Question: I have a CD list with entries that are not in any specific sort order:
'''
<?xml version="1.0" encoding="UTF-8"?>
<catalog>
<cd>
<title>Empire Burlesque</title>
<artist>Bob Dylan</artist>
<country>USA</country>
<company>Columbia</company>
<price>10.90</price>
<year>1985</year>
</cd>
<cd>
<title>Hide your heart</title>
<artist>Bonnie Tyler</artist>
<country>UK</country>
<company>CBS Records</company>
<price>9.90</price>
<year>1988</year>
</cd>
<cd>
<title>Greatest Hits</title>
<artist>Dolly Parton</artist>
<country>USA</country>
<company>RCA</company>
<price>9.90</price>
<year>1982</year>
</cd>
<cd>
<title>Still got the blues</title>
<artist>Gary Moore</artist>
<country>UK</country>
<company>Virgin records</company>
<price>10.20</price>
<year>1990</year>
</cd>
</catalog>
'''
I want to output the list in html, grouped by the first letter of the title. Since it eluded me how, I first ran the XML through a simple sort:
'''
<?xml version="1.0" encoding="UTF-8"?>
<xsl:stylesheet xmlns:xsl="http://www.w3.org/1999/XSL/Transform"
xmlns:xs="http://www.w3.org/2001/XMLSchema"
exclude-result-prefixes="xs" version="1.0">
<xsl:output method="xml" indent="yes" />
<xsl:template match="catalog">
<catalog>
<xsl:apply-templates select="cd"><xsl:sort select="title"/></xsl:apply-templates>
</catalog>
</xsl:template>
<xsl:template match="cd"><xsl:copy-of select="."/></xsl:template>
</xsl:stylesheet>
'''
which then enables me to use 'preceding-sibling' to check for a change in the title letter. The resulting sheet looks like this:
'''
<?xml version="1.0" encoding="UTF-8"?>
<xsl:stylesheet version="1.0" xmlns:xsl="http://www.w3.org/1999/XSL/Transform">
<xsl:template match="/">
<html>
<head>
<title> Booklist with books <xsl:value-of select="count(/catalog/cd)"/>
</title>
<style type="text/css">
table.main {width : 100%}
table.main td {padding : 2px; border-bottom : 1px solid gray}
th {text-align : left}
tr.header {background-color : #9acd32}
table.bar {border: 1px solid gray; background-color #CACACA}
table.bar td {border-left : 1px solid gray; padding : 4px; margin : 2px; font-size : x-large}
tr.firstbook {background-color : #CACACA}
td.firstbook {font-size : xx-large}
td.firstbook a.up {text-decoration: none; font-size : normal}
</style>
</head>
<body>
<xsl:apply-templates mode="header"/>
<xsl:apply-templates/>
</body>
</html>
</xsl:template>
<xsl:template match="catalog">
<table class="main">
<tr class="header">
<th> Title </th>
<th> Artist </th>
<th> Country </th>
<th> Company </th>
<th> Price </th>
<th> Year </th>
</tr>
<xsl:apply-templates select="cd">
<xsl:sort select="title"/>
</xsl:apply-templates>
</table>
</xsl:template>
<xsl:template match="cd">
<xsl:variable name="firstLetter" select="substring(title,1,1)"/>
<xsl:variable name="oldLetter" select="substring(preceding-sibling::*[1]/title,1,1)"/>
<xsl:if test="not($firstLetter=$oldLetter)">
<tr class="firstbook">
<td class="firstbook" colspan="5">
<a name="{$firstLetter}">
<xsl:value-of select="$firstLetter"/>
</a>
</td>
<td class="firstbook">
<a class="up" href="#">&#11014;</a>
</td>
</tr>
</xsl:if>
<tr>
<td>
<xsl:value-of select="title"/>
</td>
<td>
<xsl:value-of select="artist"/>
</td>
<td>
<xsl:value-of select="country"/>
</td>
<td>
<xsl:value-of select="company"/>
</td>
<td>
<xsl:value-of select="price"/>
</td>
<td>
<xsl:value-of select="year"/>
</td>
</tr>
</xsl:template>
<!-- Header link handling -->
<xsl:template match="catalog" mode="header">
<table class="bar">
<tr>
<xsl:apply-templates mode="header"
select="cd[not(substring(title,1,1)=substring(preceding-sibling::*[1]/title,1,1))]">
<xsl:sort select="title"/>
</xsl:apply-templates>
</tr>
</table>
</xsl:template>
<xsl:template mode="header" match="cd">
<xsl:variable name="firstLetter" select="substring(title,1,1)"/>
<td>
<a href="#{$firstLetter}">
<xsl:value-of select="$firstLetter"/>
</a>
</td>
</xsl:template>
</xsl:stylesheet>
'''
The key part is this comparison: 'not(substring(title,1,1)=substring(preceding-sibling::*[1]/title,1,1))' which looks at the DOM and not the result of a sort operation.
What I'm looking for is a way in xslt-1.0 to the effect of the two transformations, so I have one stylesheet, an unsorted input list and a result that looks like the two stylesheets currently produce:

How do I do that?
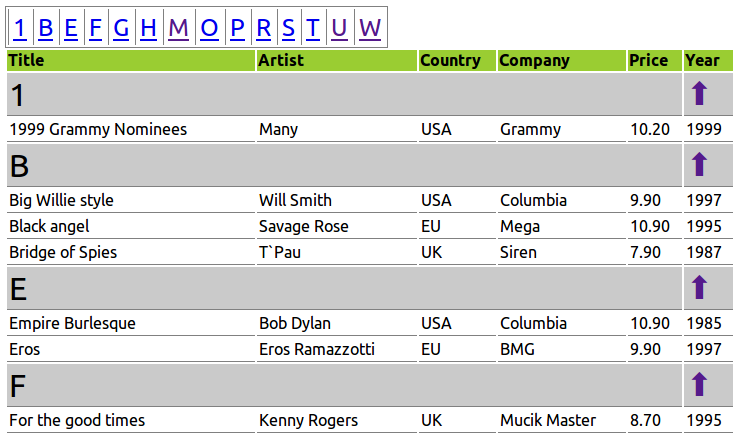
Answer: You can sort first into a variable (which then in XSLT is a result tree fragment), then you can use an extension function like 'exsl:node-set' to convert your result tree fragment into a node-set to be processed further with your existing code.
So you need two changes, the template for 'catalog' has to be
'''
<xsl:template match="catalog">
<table class="main">
<tr class="header">
<th> Title </th>
<th> Artist </th>
<th> Country </th>
<th> Company </th>
<th> Price </th>
<th> Year </th>
</tr>
<xsl:variable name="sorted-cds">
<xsl:for-each select="cd">
<xsl:sort select="title"/>
<xsl:copy-of select="."/>
</xsl:for-each>
</xsl:variable>
<xsl:apply-templates select="exsl:node-set($sorted-cds)/cd"/>
</table>
</xsl:template>
'''
and your stylesheet root has to declare the 'exsl' namespace:
'''
<xsl:stylesheet version="1.0" xmlns:xsl="http://www.w3.org/1999/XSL/Transform"
xmlns:exsl="http://exslt.org/common"
exclude-result-prefixes="exsl">
'''
Note that not all XSLT processors support 'exsl:node-set' while they usually support at least a similar extension function in a proprietary namespace. So assuming you want to use Microsoft's MSXML (for instance inside of Internet Explorer), then you need to use '<xsl:apply-templates select="ms:node-set($sorted-cds)/cd"/>' and
'''
<xsl:stylesheet version="1.0" xmlns:xsl="http://www.w3.org/1999/XSL/Transform"
xmlns:ms="urn:schemas-microsoft-com:xslt"
exclude-result-prefixes="ms">
'''